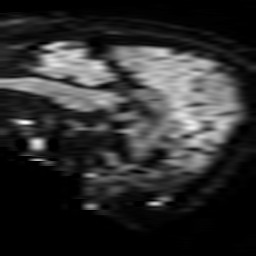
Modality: TRACE
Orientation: sagittal
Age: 54
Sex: male
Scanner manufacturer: philips
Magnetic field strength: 3 T
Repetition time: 3.744 s
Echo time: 0.05989 s